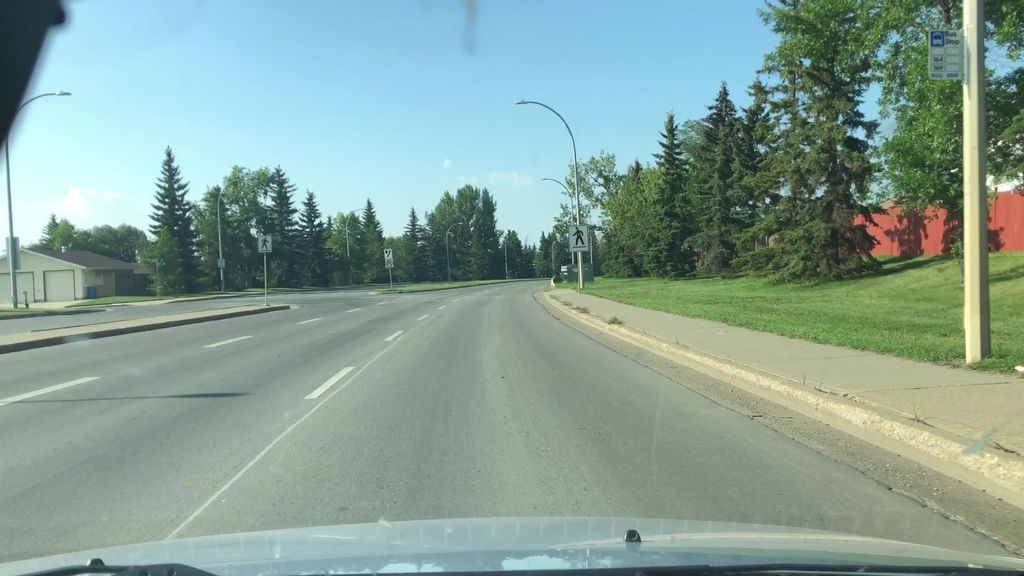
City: edmonton